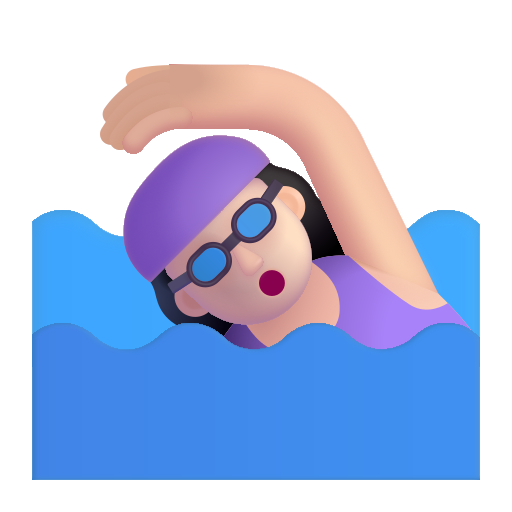
woman swimming color light